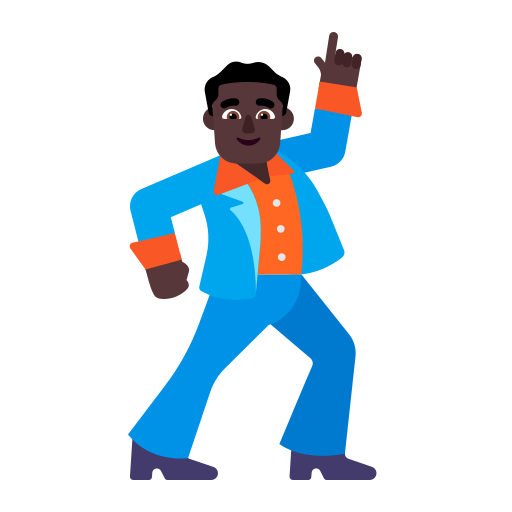
man dancing flat dark